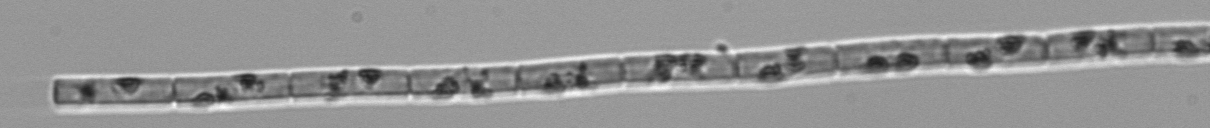
Label: Guinardia_delicatula